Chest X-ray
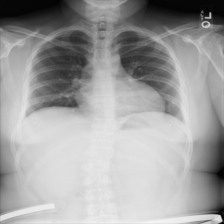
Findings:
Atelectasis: positive
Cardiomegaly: negative
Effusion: negative
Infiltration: negative
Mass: negative
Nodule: negative
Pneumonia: negative
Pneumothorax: negative
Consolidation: negative
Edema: negative
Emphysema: negative
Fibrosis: negative
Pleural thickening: negative
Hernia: negative